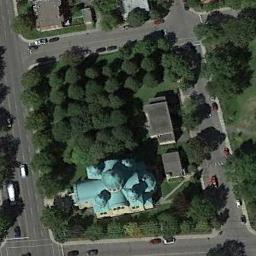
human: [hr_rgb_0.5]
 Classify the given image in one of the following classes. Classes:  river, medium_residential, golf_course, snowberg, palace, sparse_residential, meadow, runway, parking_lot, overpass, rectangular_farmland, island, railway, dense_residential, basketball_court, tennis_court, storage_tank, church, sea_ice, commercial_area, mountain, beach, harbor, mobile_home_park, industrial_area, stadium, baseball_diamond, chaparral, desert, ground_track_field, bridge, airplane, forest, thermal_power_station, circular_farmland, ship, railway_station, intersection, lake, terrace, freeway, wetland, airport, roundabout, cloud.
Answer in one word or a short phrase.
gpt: church